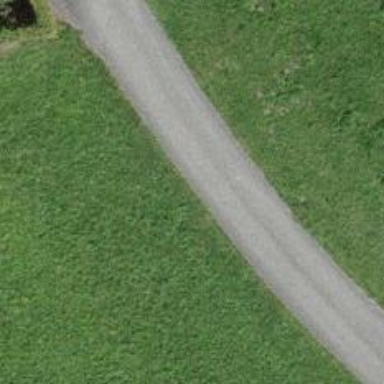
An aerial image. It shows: Unclassified road with asphalt surface.